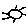
Label: sun